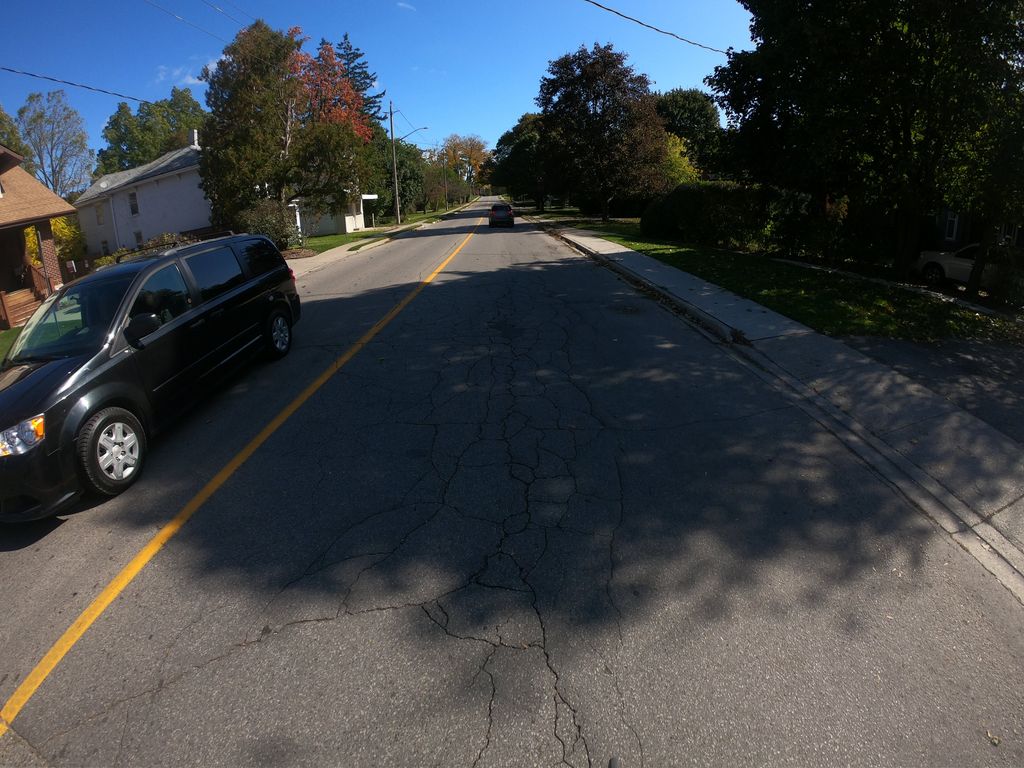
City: kitchener-waterloo